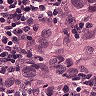
Metastatic tissue present: yes